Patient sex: M
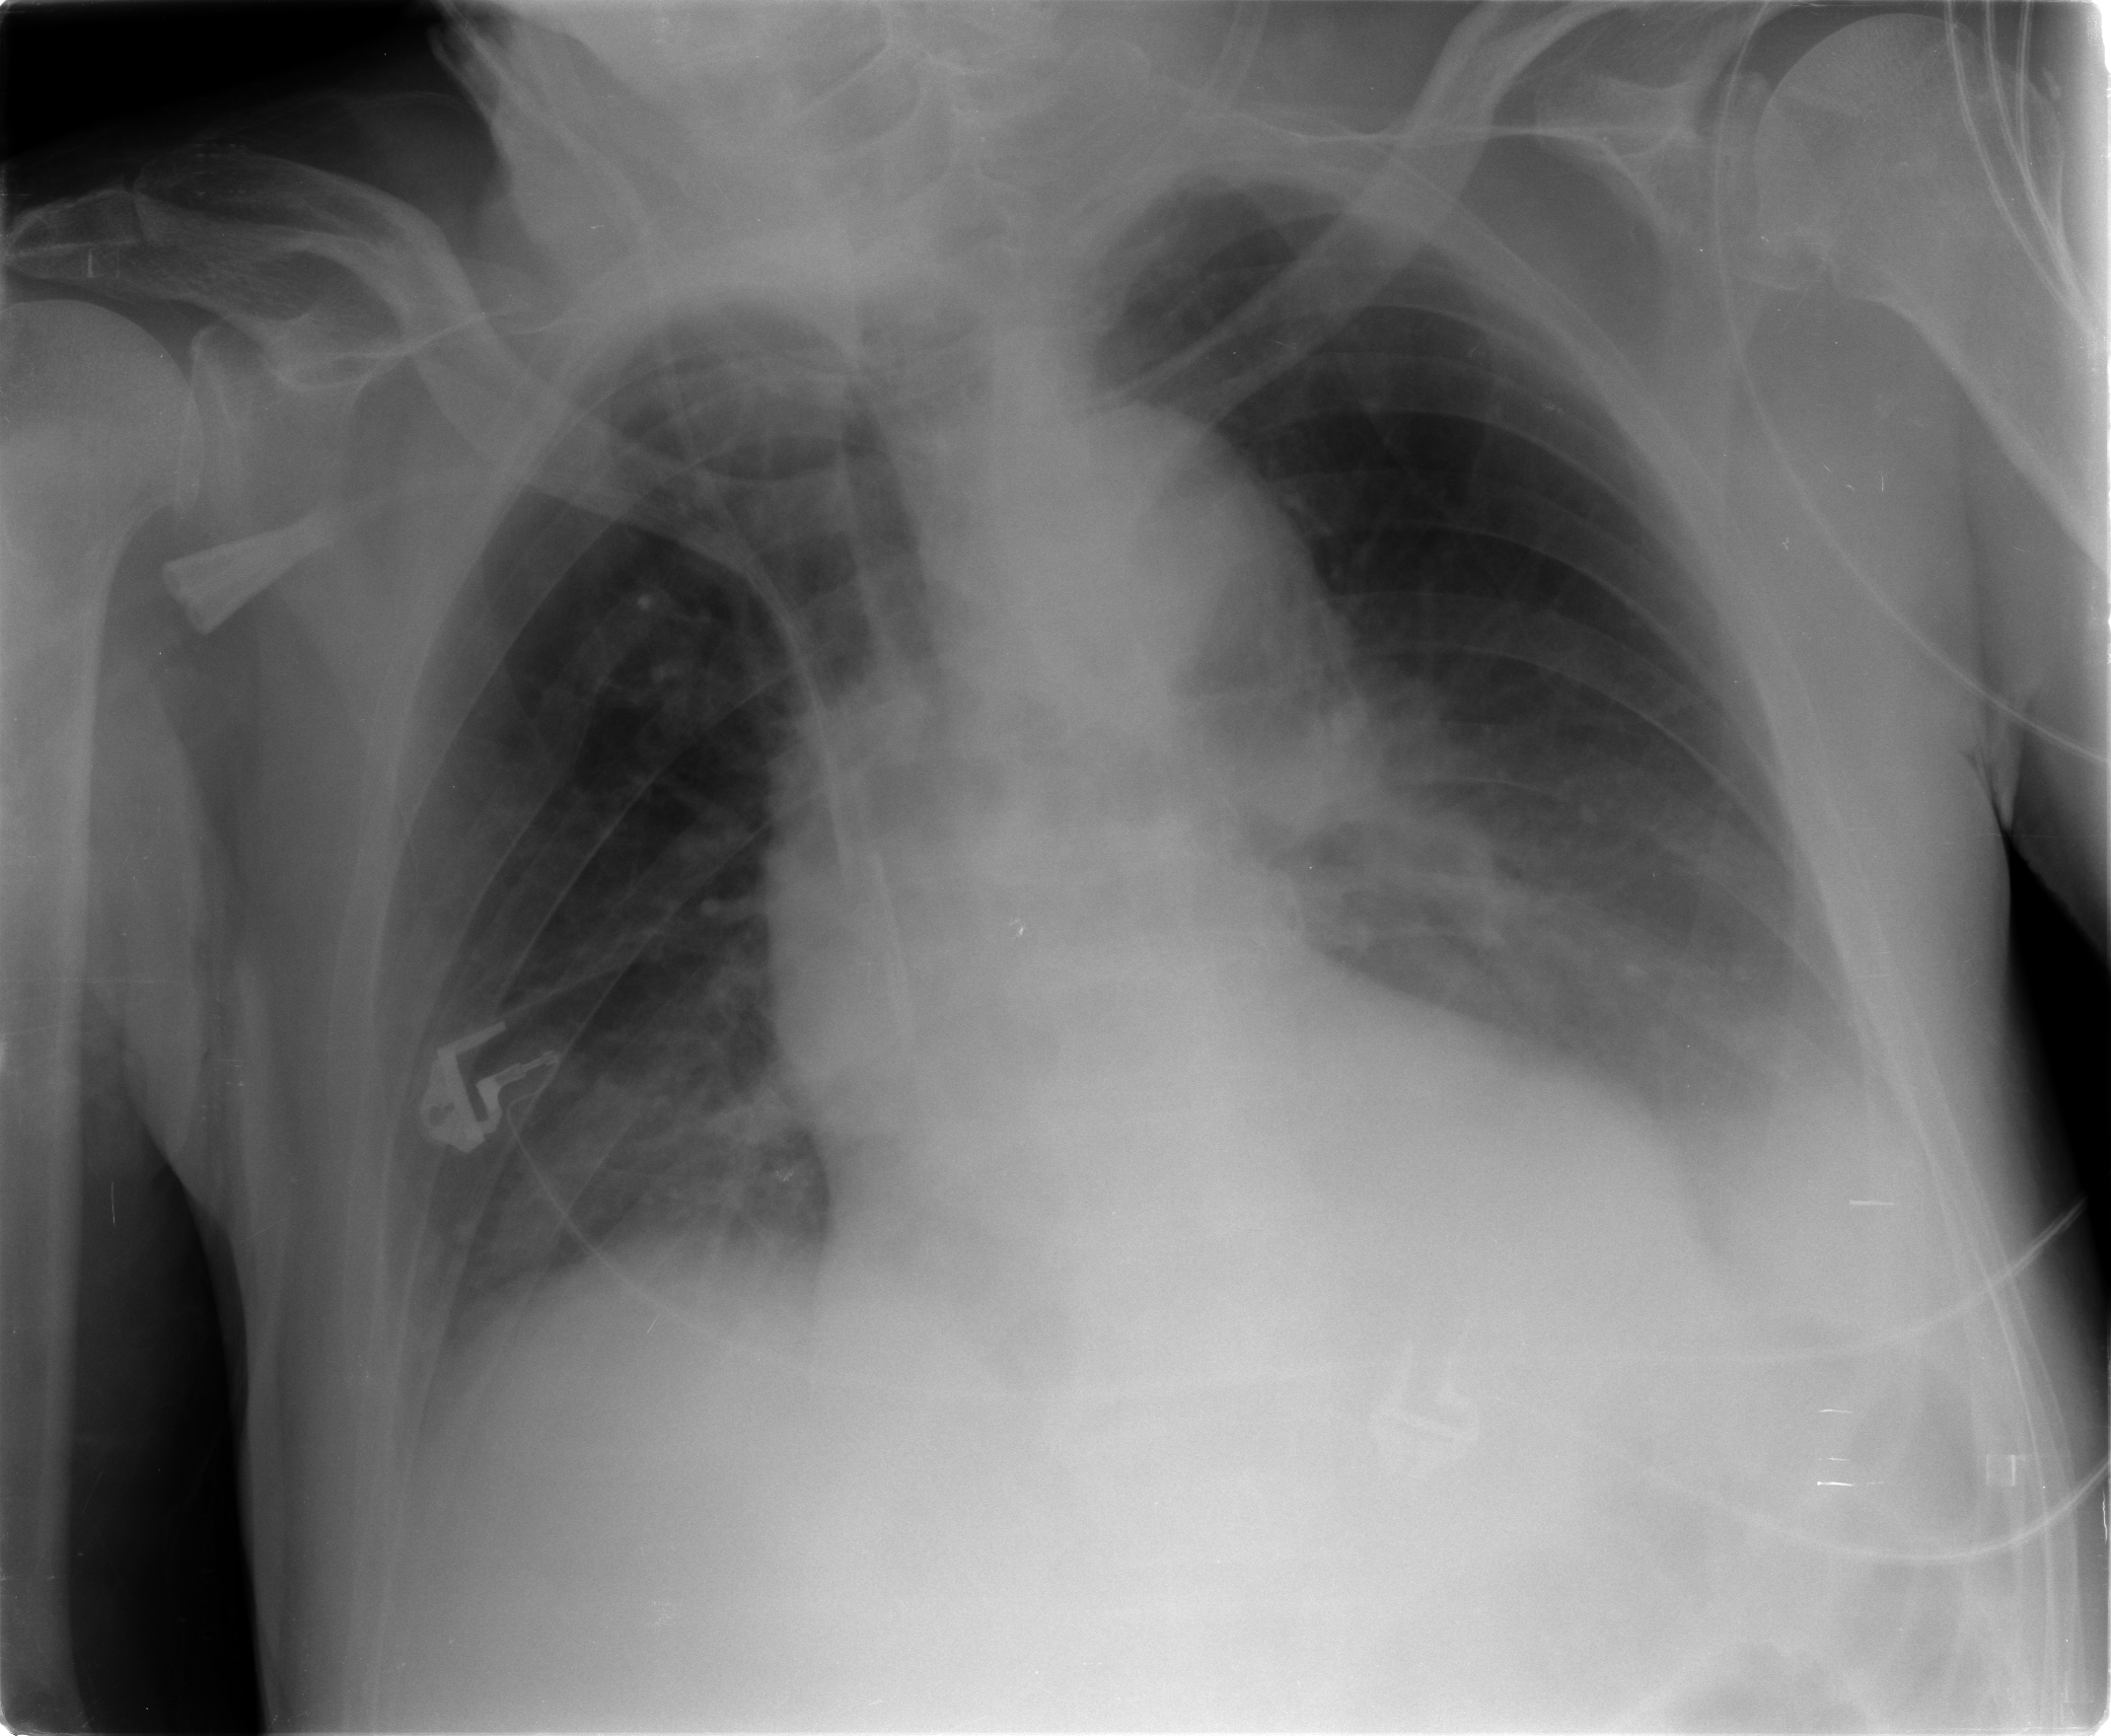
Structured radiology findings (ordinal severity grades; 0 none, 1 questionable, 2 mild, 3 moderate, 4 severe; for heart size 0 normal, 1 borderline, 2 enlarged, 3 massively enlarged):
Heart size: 2
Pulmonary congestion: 0
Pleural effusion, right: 2
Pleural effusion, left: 2
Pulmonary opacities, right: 0
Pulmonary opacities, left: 0
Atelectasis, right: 2
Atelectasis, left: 2